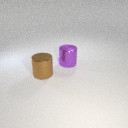
large brown metal cylinder to the left of large purple metal cylinder